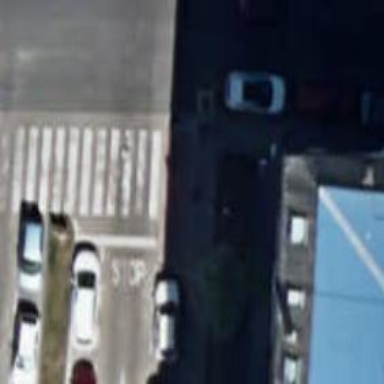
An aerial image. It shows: Residential road with asphalt surface. There is parallel parking on both sides of the road.